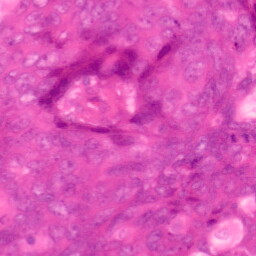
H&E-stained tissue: Colon